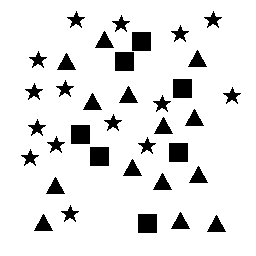
Squares: 7
Triangles: 14
Stars: 15
Total shapes: 36